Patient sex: M
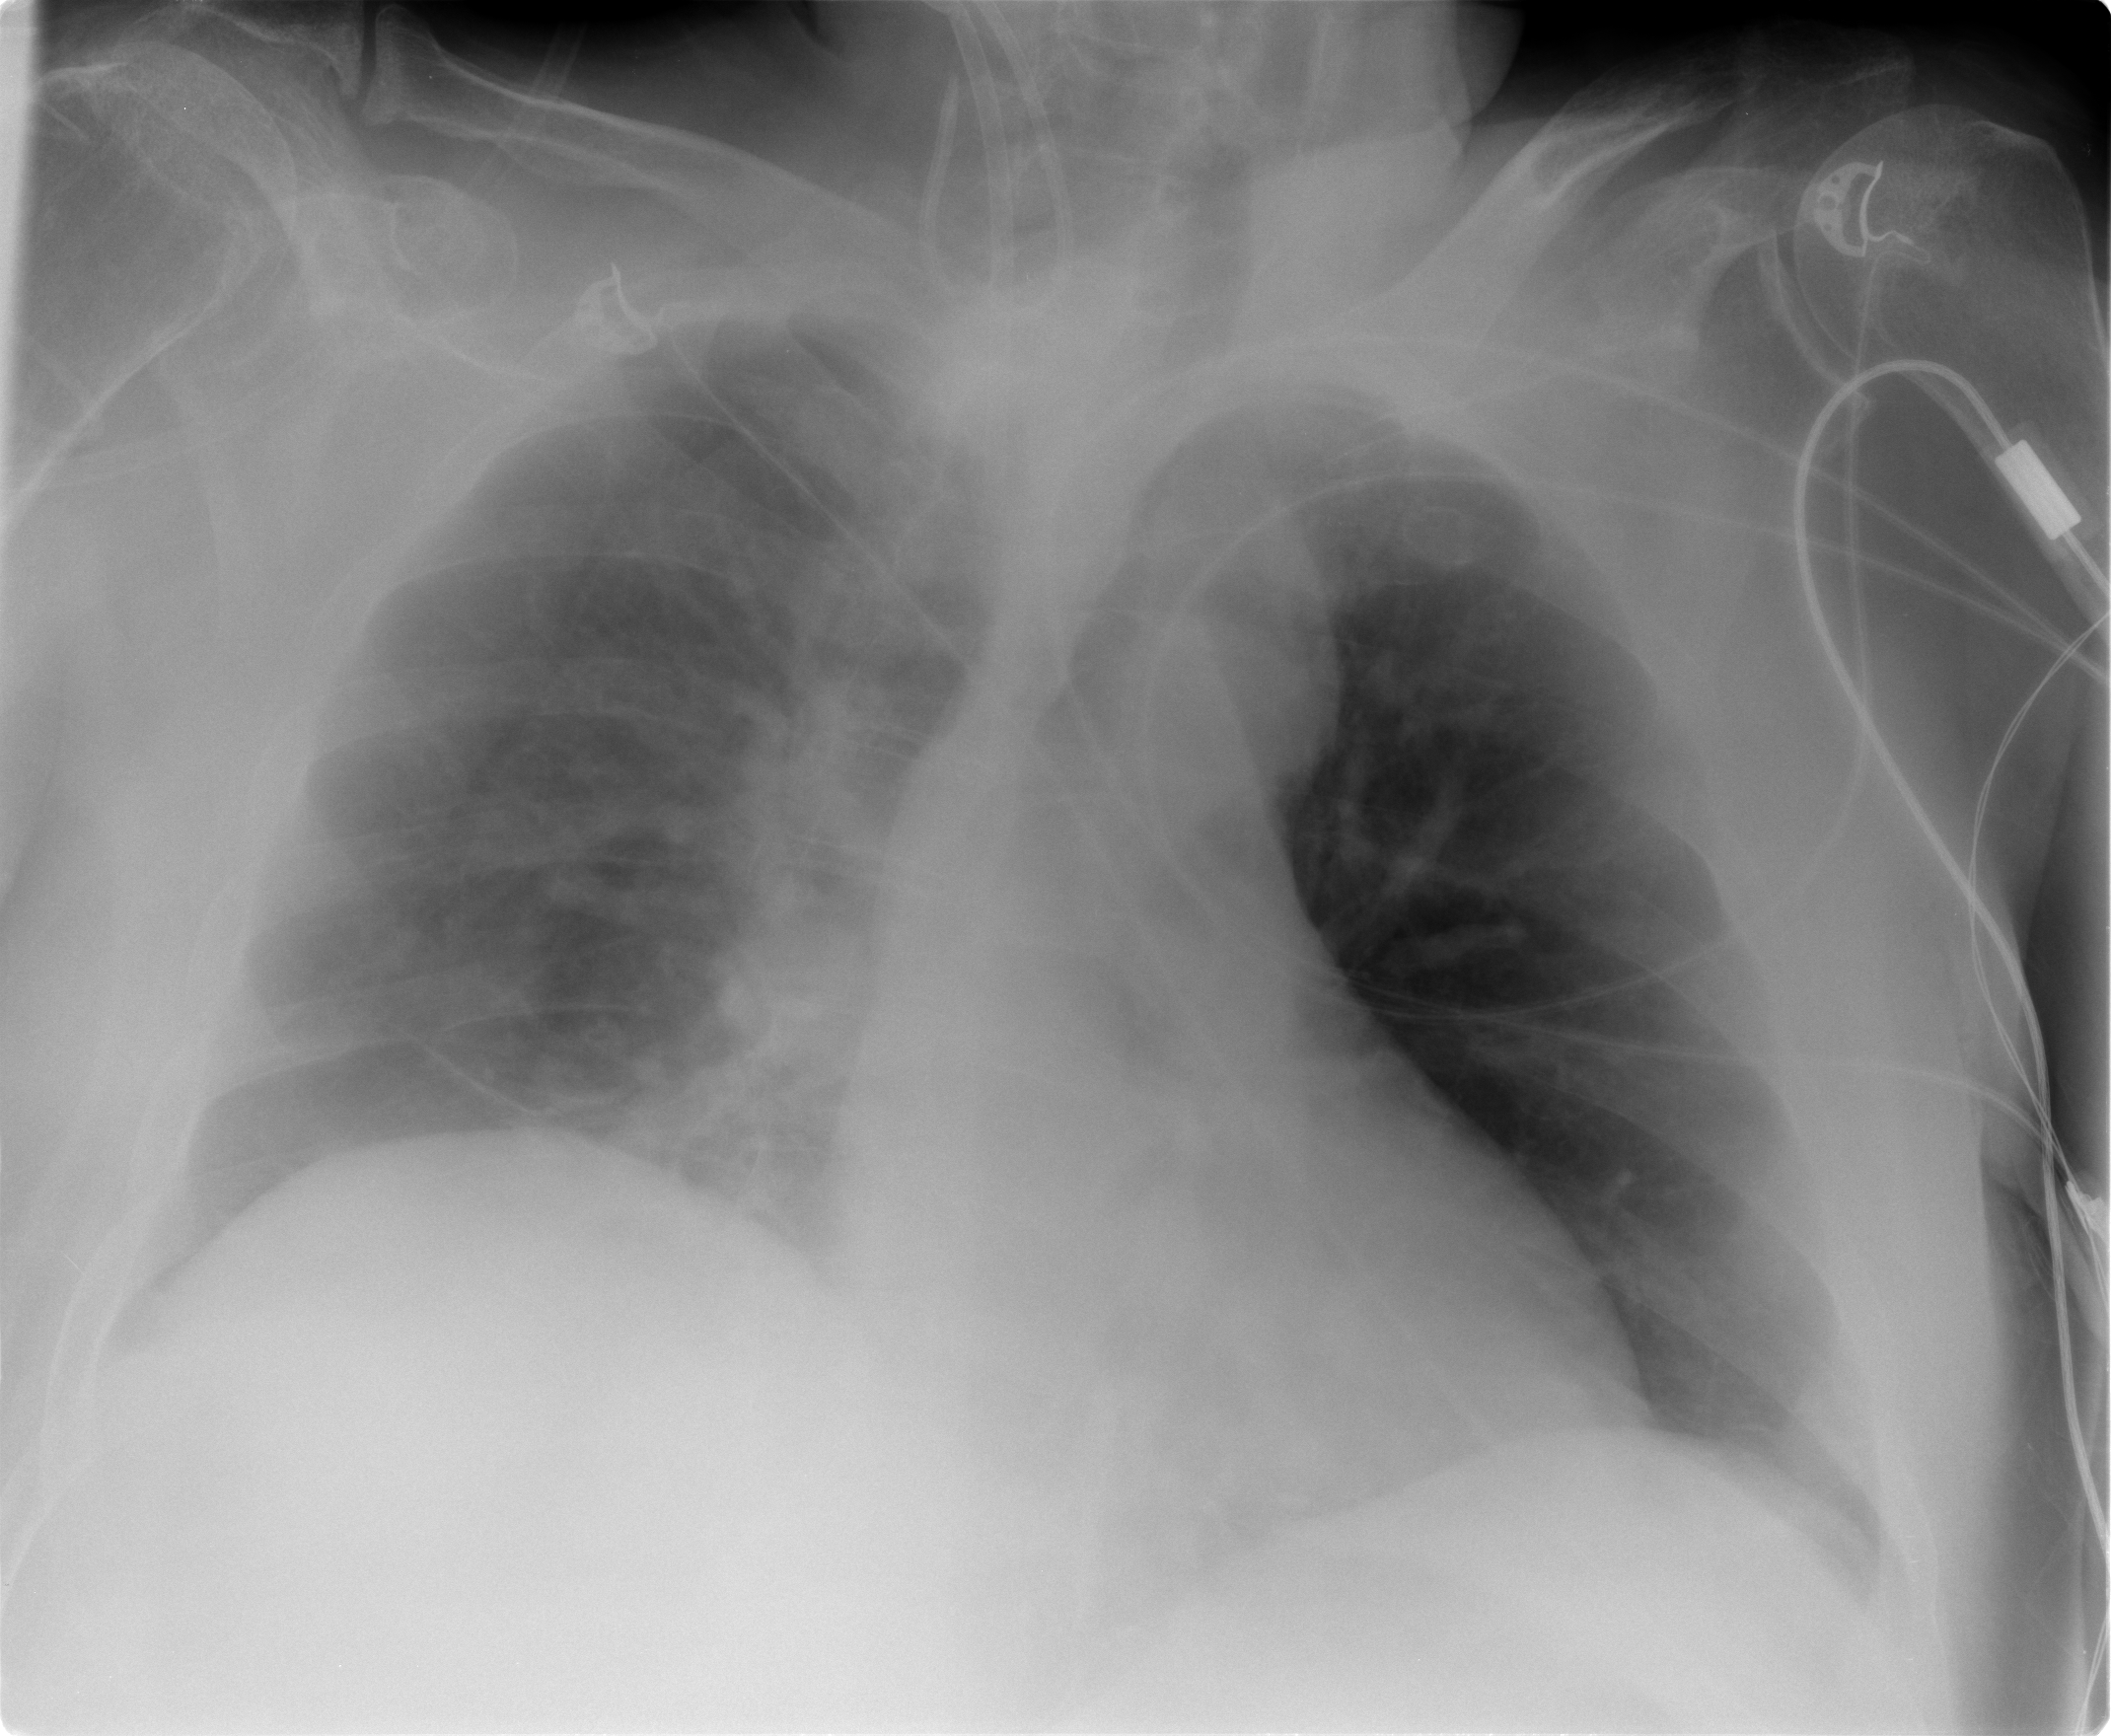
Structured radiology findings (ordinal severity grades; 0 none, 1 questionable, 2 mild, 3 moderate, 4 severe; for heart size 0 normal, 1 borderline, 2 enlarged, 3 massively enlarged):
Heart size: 0
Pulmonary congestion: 0
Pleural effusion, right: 0
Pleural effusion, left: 0
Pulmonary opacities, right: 0
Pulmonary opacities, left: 0
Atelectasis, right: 1
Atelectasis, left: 1